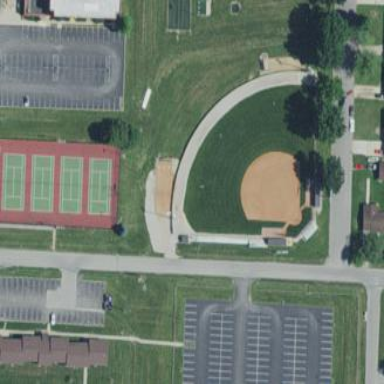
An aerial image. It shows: Baseball pitch for leisure and sports activities.